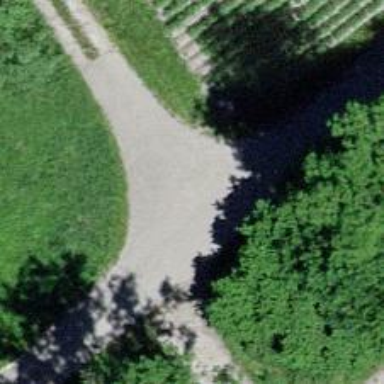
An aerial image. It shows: Gravel track with grade1.